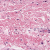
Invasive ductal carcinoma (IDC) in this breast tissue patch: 0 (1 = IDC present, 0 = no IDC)